Aerial crown-view tile of a tropical tree (Barro Colorado Island, Panama), acquired 20250124:
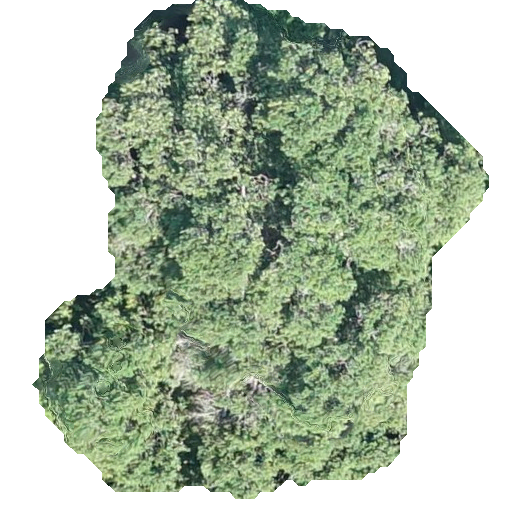
Species: Calophyllum longifolium
GBIF accepted scientific name: Calophyllum longifolium
Crown area: 235.035 m²